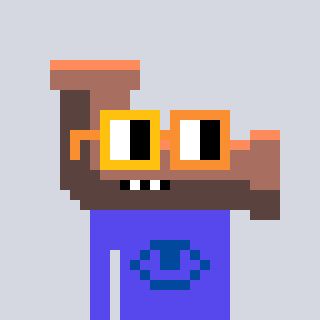
a pixel art character with square yellow and orange glasses, a pipe-shaped head and a computerblue-colored body on a cool background